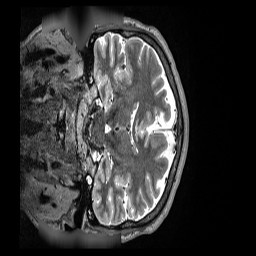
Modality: T2w
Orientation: coronal
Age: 55
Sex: male